九年级 · 解析几何
(6 分) 如图, 我们想要测量河两岸相对应两点 $A 、 B$ 之间的距离(即河宽), 先从 $B$点出发与 $A B$ 成 $90^{\circ}$ 角方向走 50m 到 $O$ 处立一标杆, 然后方向不变, 继续向前走 $10 \mathrm{~m}$到 $C$ 处, 在 $C$ 处转 $90^{\circ}$, 沿 $C D$ 方向再走 $16 \mathrm{~m}$ 到达 $D$ 处, 使得 $A 、 O 、 D$ 在同一条直线上. 那么河宽是多少米?

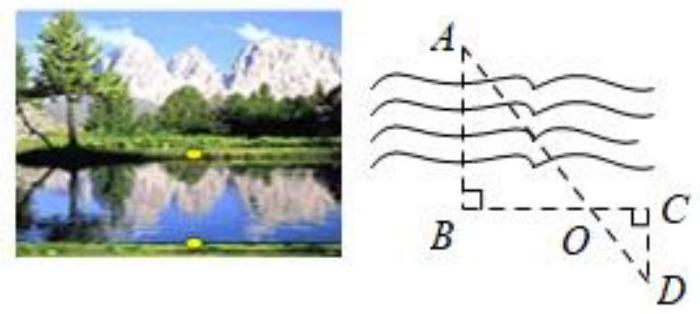
答案:  解: $\because A B \perp B C, C D \perp B C$,

$\therefore \angle A B O=\angle D C O=90^{\circ}$,

$\because \angle A O B=\angle D O C$,

$\therefore \triangle A O B \sim \triangle D O C$,

$\therefore \frac{A B}{D C}=\frac{B O}{C O}$,

$\because B O=50 \mathrm{~m}, C O=10 \mathrm{~m}, C D=16 \mathrm{~m}$,
$\therefore \frac{A B}{16}=\frac{50}{10}$,

$\therefore A B=80 \mathrm{~m}$,

答：河宽为 80 米.